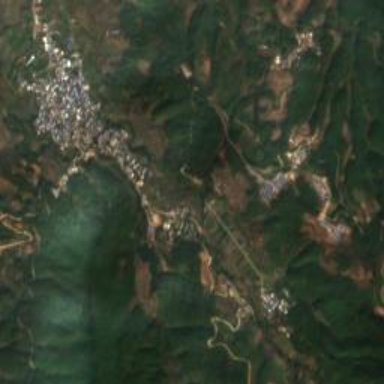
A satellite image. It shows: Ethnic township within town.